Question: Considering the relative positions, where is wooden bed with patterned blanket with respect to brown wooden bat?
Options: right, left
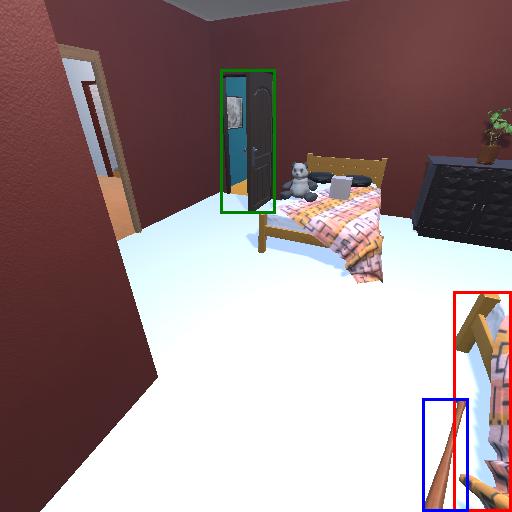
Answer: right